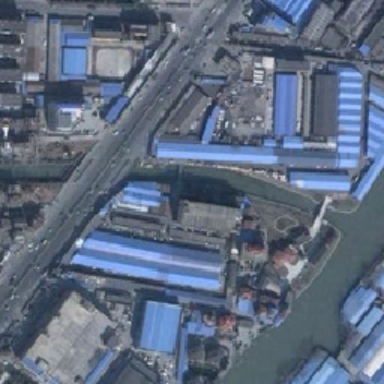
Many buildings are on both sides of the road .